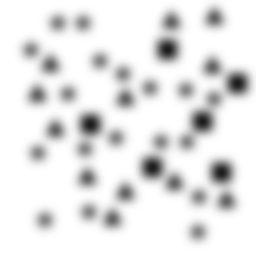
Squares: 6
Triangles: 12
Stars: 18
Total shapes: 36